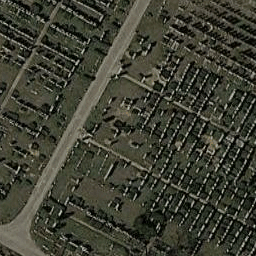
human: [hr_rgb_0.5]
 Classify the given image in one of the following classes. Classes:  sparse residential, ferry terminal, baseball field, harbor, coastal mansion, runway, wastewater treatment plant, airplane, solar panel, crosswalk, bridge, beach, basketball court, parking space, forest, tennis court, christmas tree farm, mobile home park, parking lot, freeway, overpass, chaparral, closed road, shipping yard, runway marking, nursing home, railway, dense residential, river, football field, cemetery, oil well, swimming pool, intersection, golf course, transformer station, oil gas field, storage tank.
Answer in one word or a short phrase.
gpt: cemetery